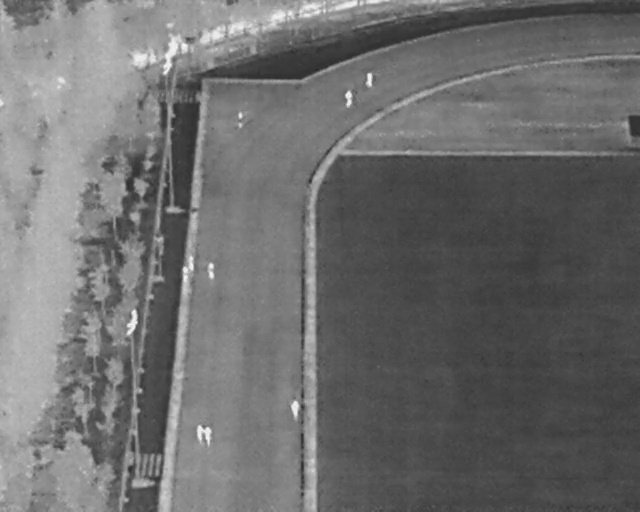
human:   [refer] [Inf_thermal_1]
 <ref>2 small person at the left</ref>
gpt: <box>[[28, 50, 31, 51, 2], [27, 52, 30, 54, 2]]</box>

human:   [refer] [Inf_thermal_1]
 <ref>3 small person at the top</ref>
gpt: <box>[[36, 22, 38, 23, 2], [53, 18, 56, 20, 2], [56, 14, 59, 16, 2]]</box>

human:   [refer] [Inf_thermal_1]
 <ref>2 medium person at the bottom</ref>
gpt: <box>[[30, 84, 34, 86, 2], [44, 79, 47, 81, 2]]</box>